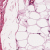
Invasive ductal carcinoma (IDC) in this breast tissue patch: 0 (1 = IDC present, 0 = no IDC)